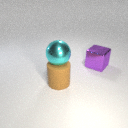
large brown rubber cylinder below large cyan metal sphere